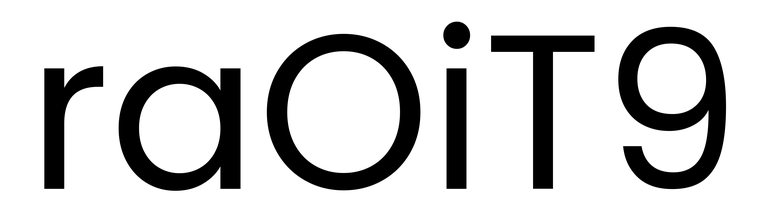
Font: Poppins-Regular